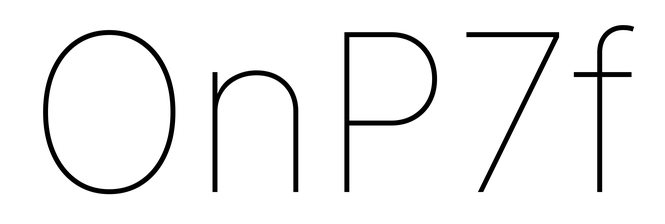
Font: Inter_Thin